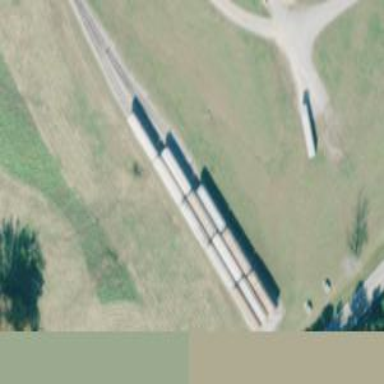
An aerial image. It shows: Rail spur service.